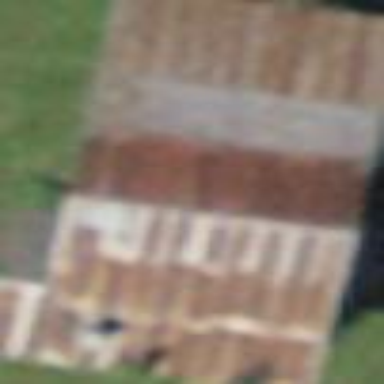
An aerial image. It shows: Barn.